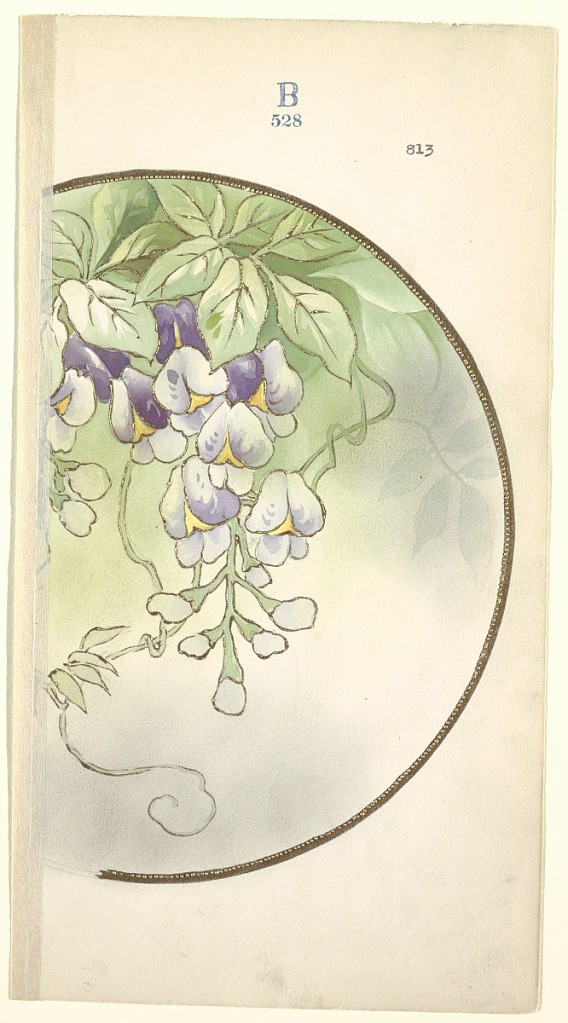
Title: Decoration for a Plate
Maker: Noritake, Japan and New York, New York, USA
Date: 1880–1910
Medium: Brush and watercolor, gold gouache, graphite on cream paper
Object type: Drawing
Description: Partial gold circle framing a group of purple flowers with green leaves outlined in gold.